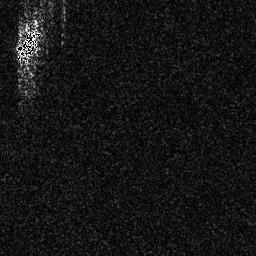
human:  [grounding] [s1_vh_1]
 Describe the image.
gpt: In the satellite image, there is  <ref>1 medium ship </ref> <box>[[6, 8, 16, 24, 0]]</box> located at top left.